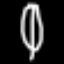
Label: leaf